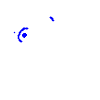
Particle: proton